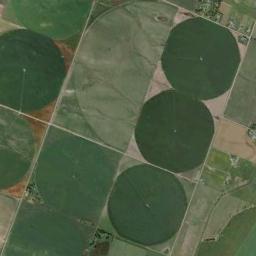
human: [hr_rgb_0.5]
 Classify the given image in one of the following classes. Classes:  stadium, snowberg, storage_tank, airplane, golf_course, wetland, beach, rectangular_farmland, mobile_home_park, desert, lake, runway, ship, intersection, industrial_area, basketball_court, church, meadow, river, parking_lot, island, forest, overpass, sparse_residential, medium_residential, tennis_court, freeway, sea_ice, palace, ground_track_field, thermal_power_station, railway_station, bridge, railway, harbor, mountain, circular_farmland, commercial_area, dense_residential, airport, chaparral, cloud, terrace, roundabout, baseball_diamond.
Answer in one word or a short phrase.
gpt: circular_farmland